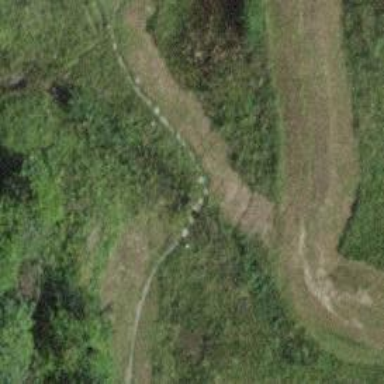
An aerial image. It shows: Path with unpaved surface that includes bridge.